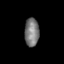
Tissue: skin
Cell type: Epithelial cells
Senescence score: 0.9616
Nuclear area (px): 402
Mean DAPI intensity: 120.55